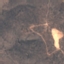
Land use / land cover: HerbaceousVegetation